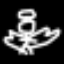
Label: angel